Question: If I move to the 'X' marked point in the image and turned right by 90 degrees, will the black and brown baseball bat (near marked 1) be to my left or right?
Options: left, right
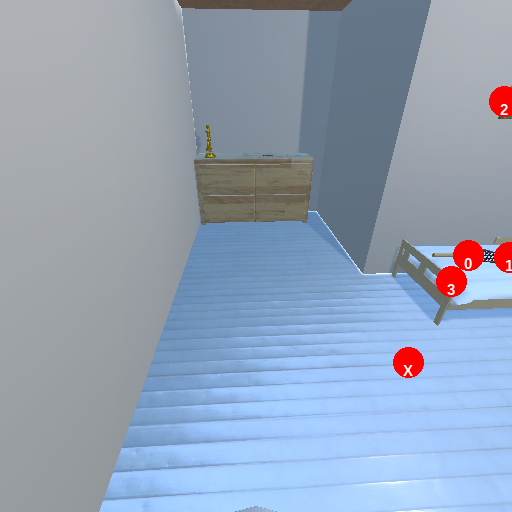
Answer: left